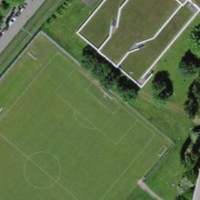
EUNIS habitat code: 53
Species observed at this site:
Silene dioica